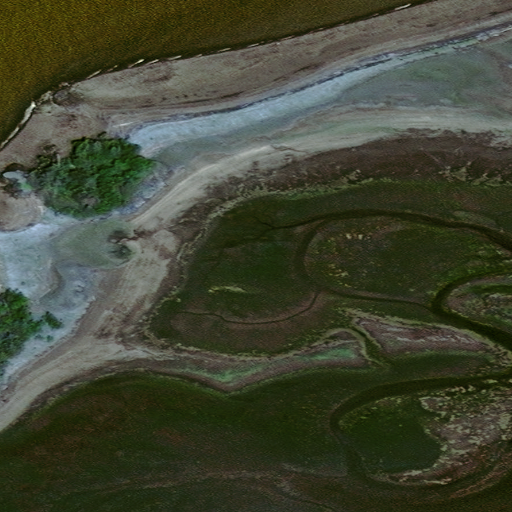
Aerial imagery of bar in Alaska named Aurora Spit containing only unknown